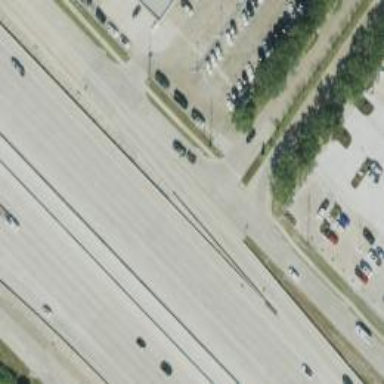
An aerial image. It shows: Secondary road with frontage road alongside.